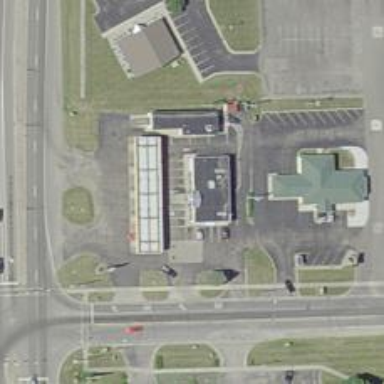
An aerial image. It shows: Convenience shop.